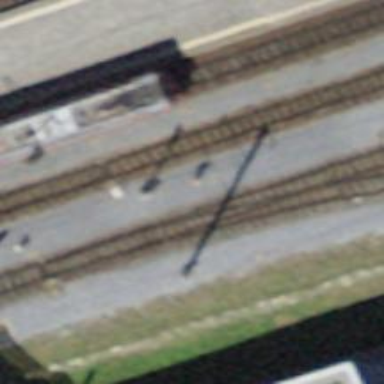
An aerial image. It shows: Railway switch.